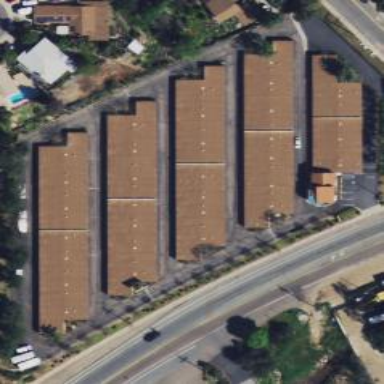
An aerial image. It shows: Storage rental shop.